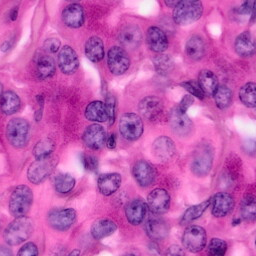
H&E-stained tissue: Pancreatic